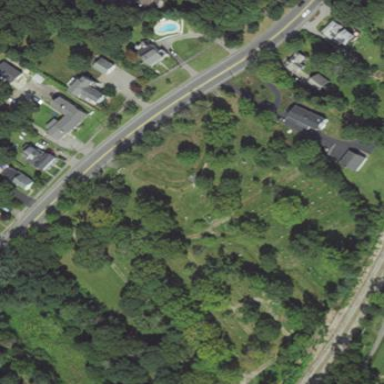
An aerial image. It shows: Cemetery with historic significance.